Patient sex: F
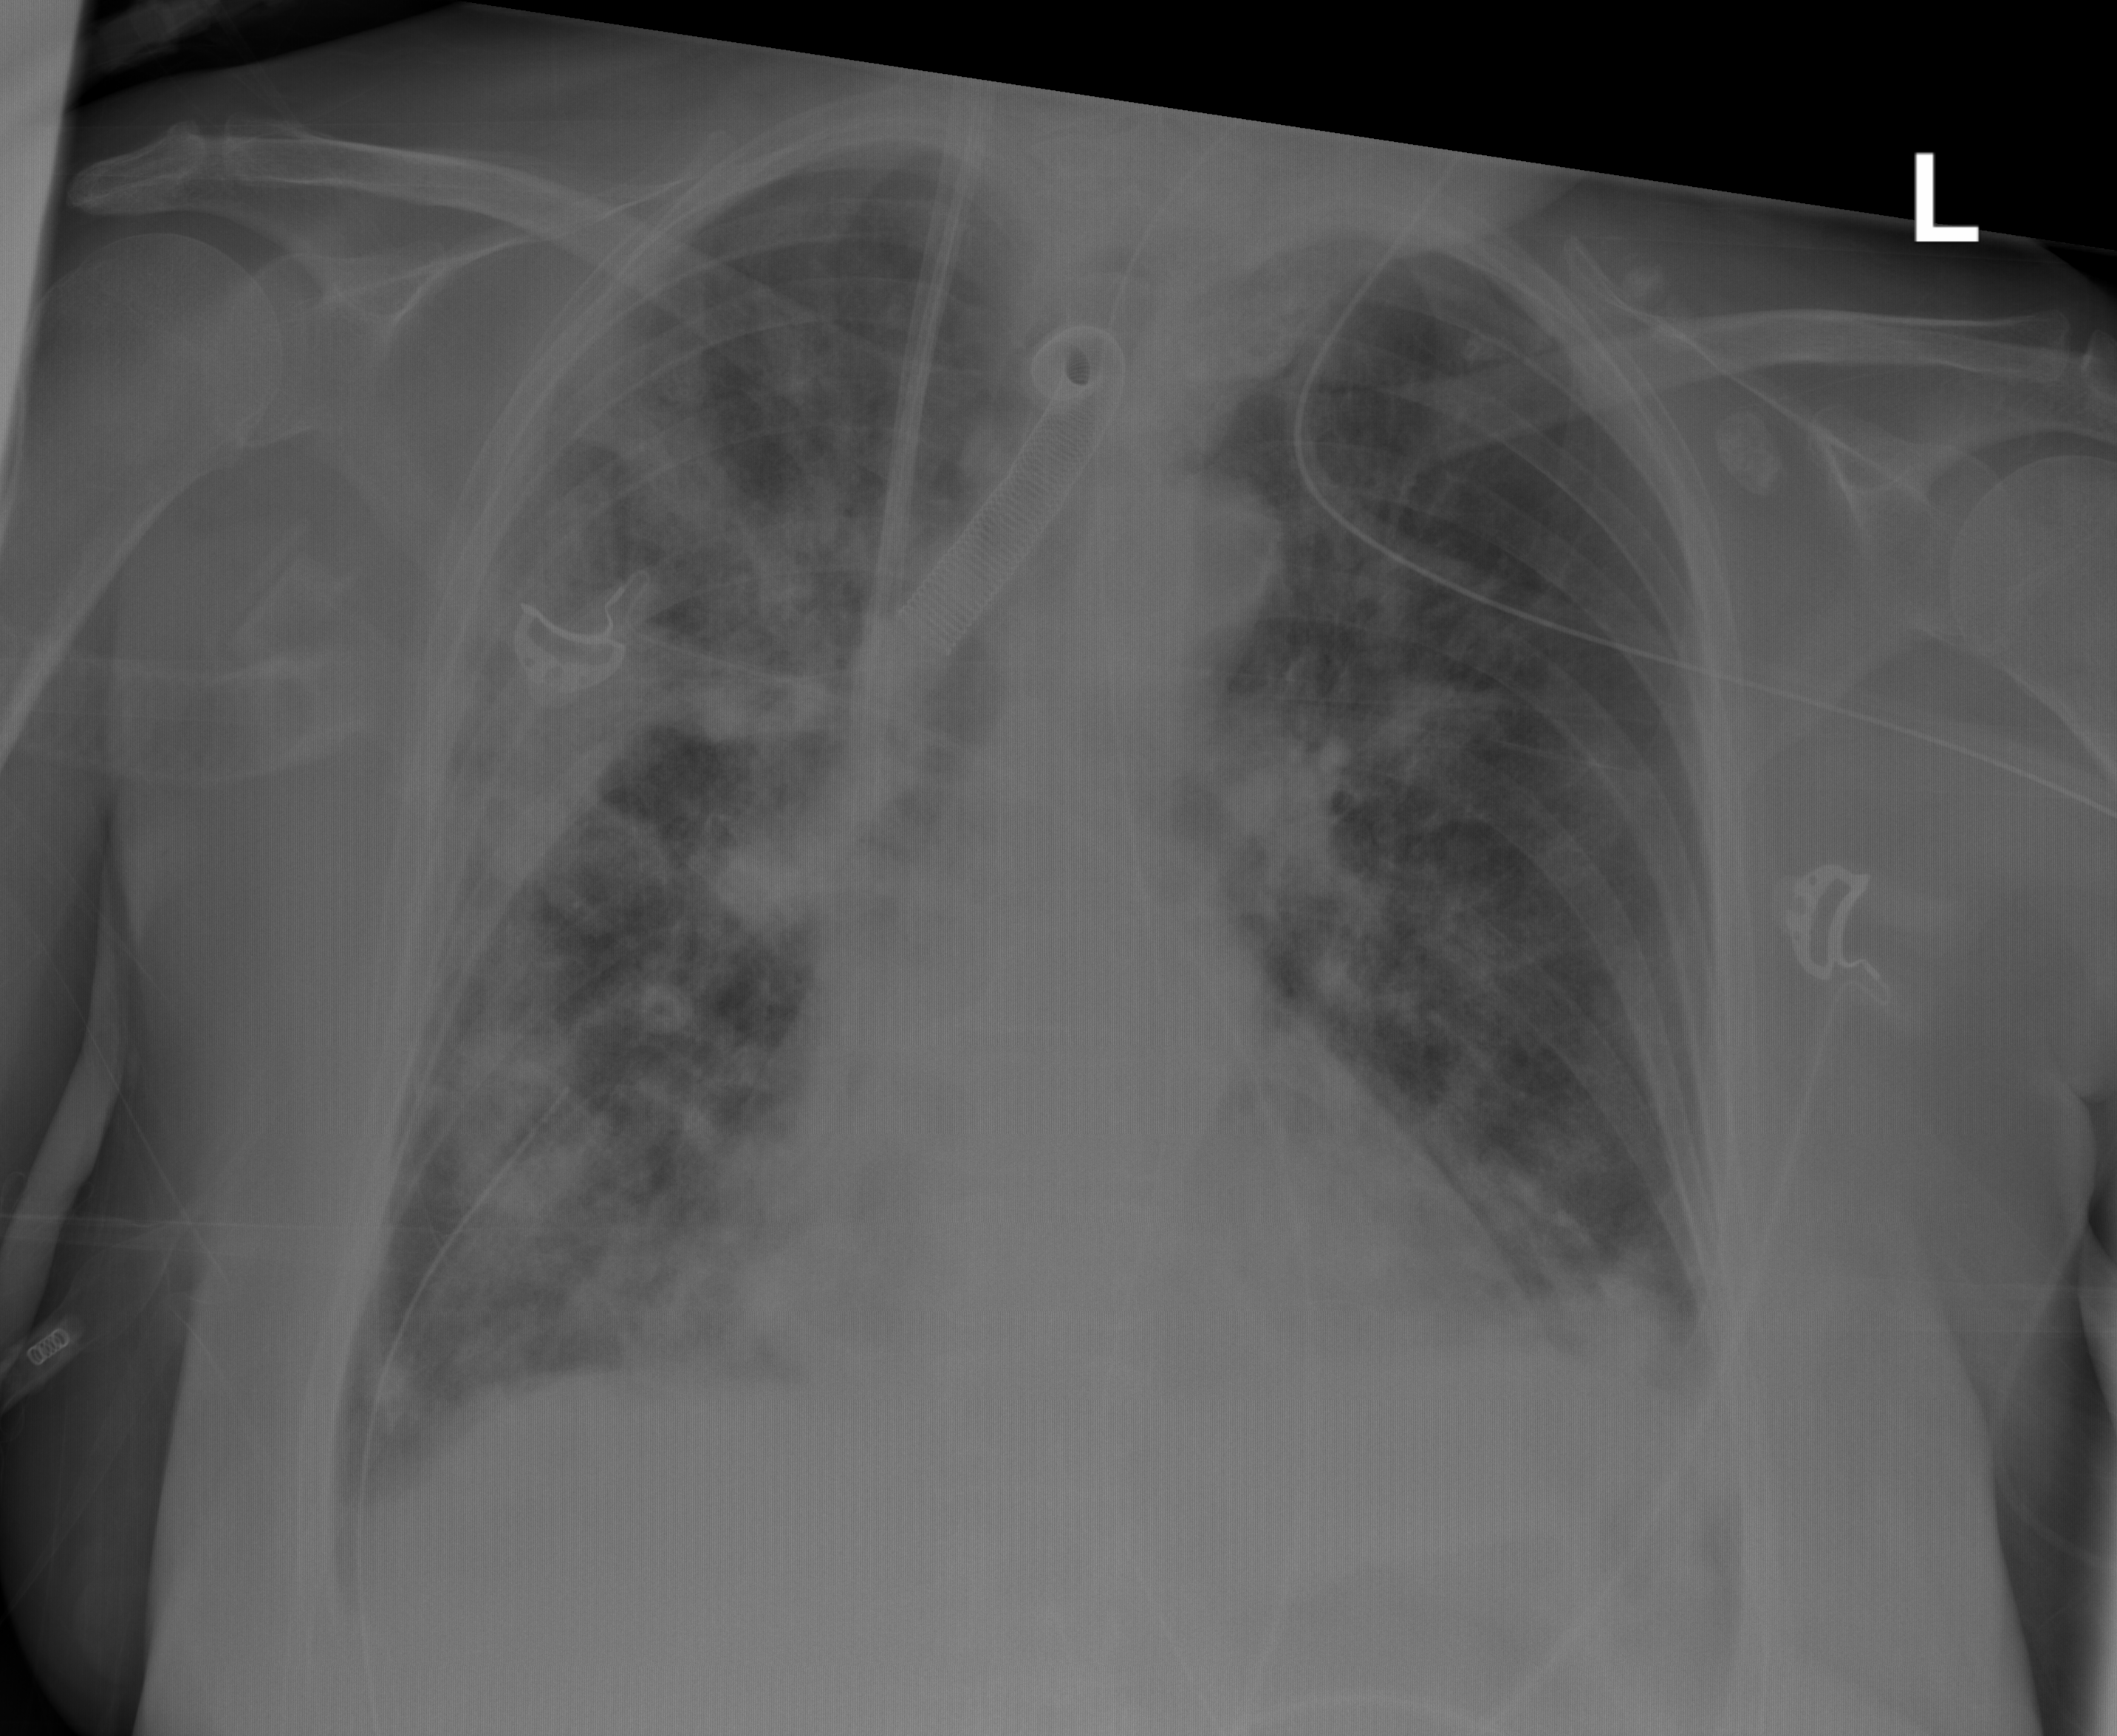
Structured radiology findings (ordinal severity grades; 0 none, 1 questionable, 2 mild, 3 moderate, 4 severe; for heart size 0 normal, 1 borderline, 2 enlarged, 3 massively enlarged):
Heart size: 0
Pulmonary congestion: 0
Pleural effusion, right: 0
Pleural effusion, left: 2
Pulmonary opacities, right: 3
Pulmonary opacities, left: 2
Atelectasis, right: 1
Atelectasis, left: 2